Field crop: maize
Growth stage: 2
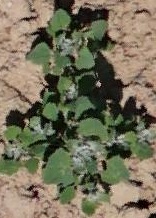
Species: chenopodium